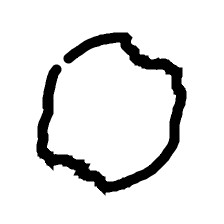
Shape: circle